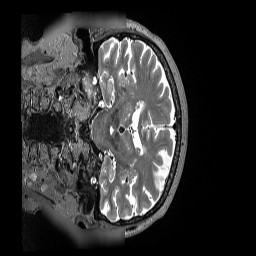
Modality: T2w
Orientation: coronal
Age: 84
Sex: male